Question: I'm working with RoR. I need to define which database field must be used as a label, just as it does CakePhp. Maybe is a basic question but I'm against the time. Thanks.

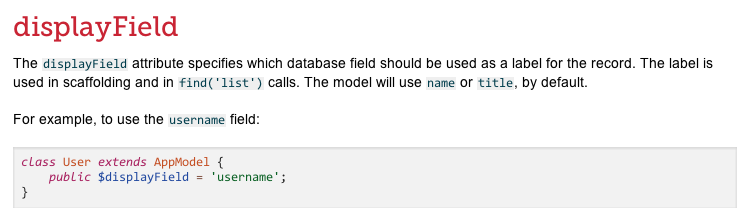
Answer: If I understand you correctly, you're looking to override 'to_s':
'''
class User < ActiveRecord::Base
def to_s
username
end
end
# usage
user = User.new(username: "jackofalltrades")
puts user # => "jackofalltrades"
'''
If you use this technique, be sure that the attribute ('username' in this case) is present.